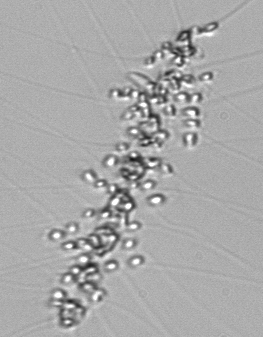
Label: Chaetoceros_didymus_TAG_external_flagellate